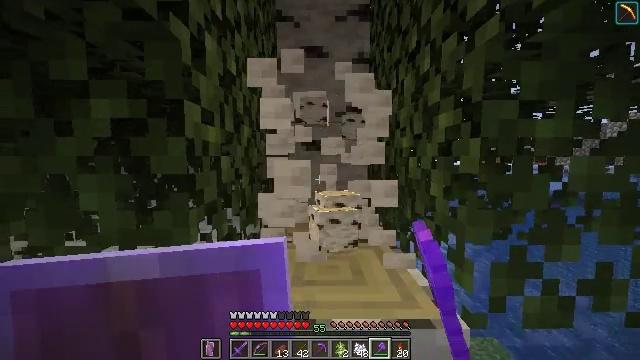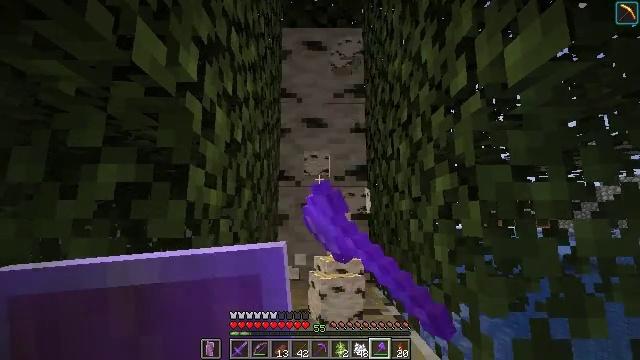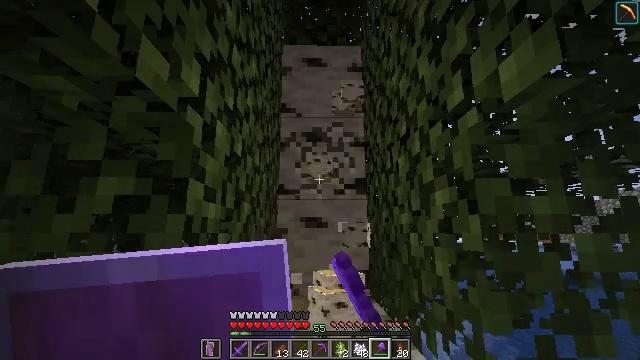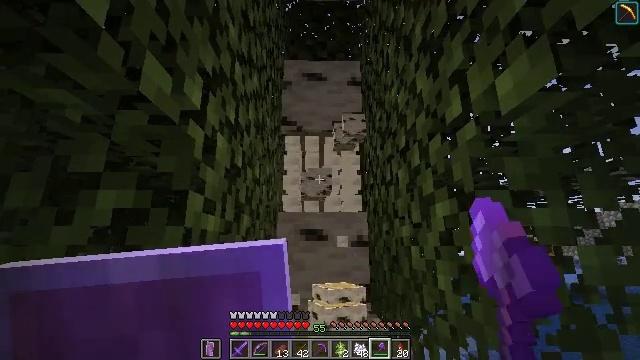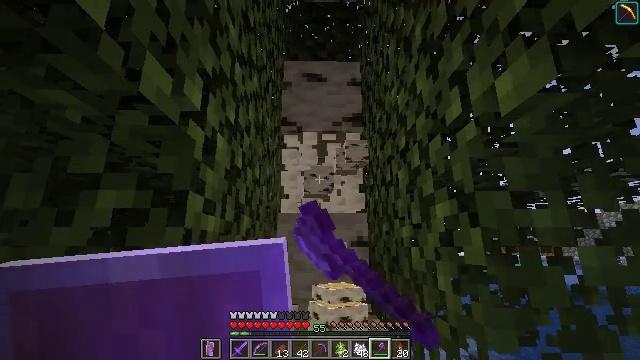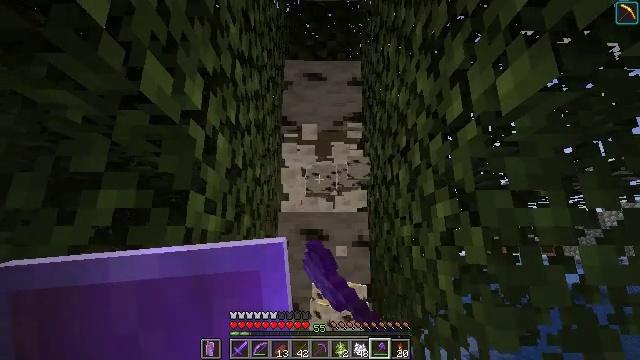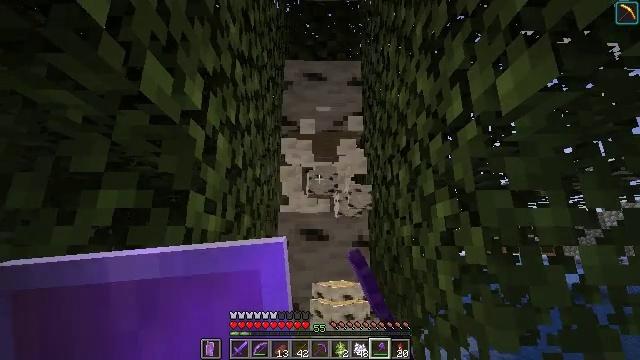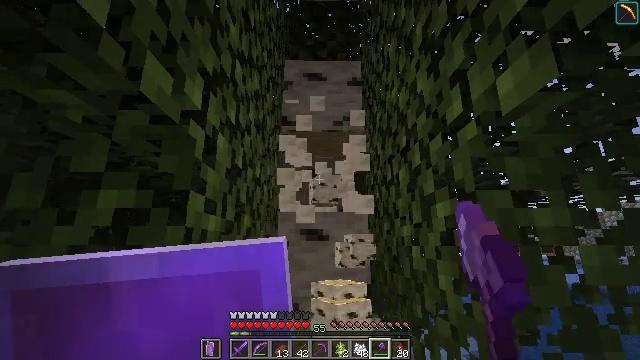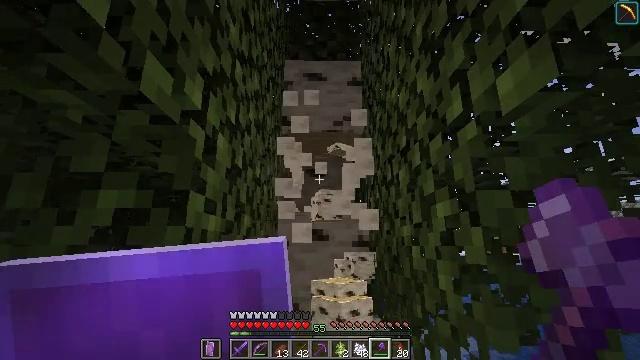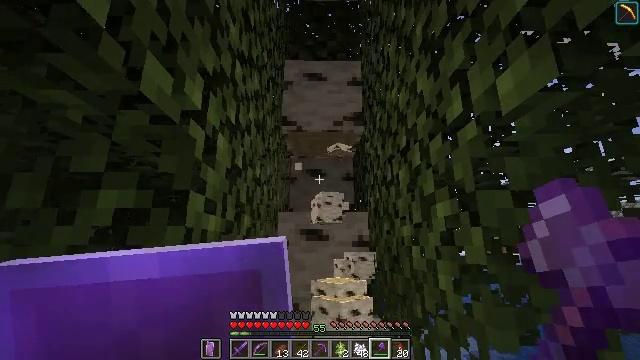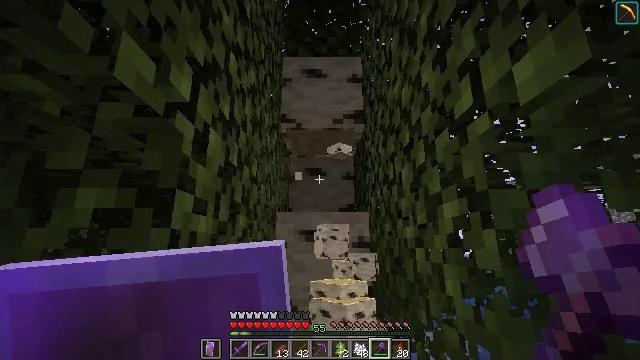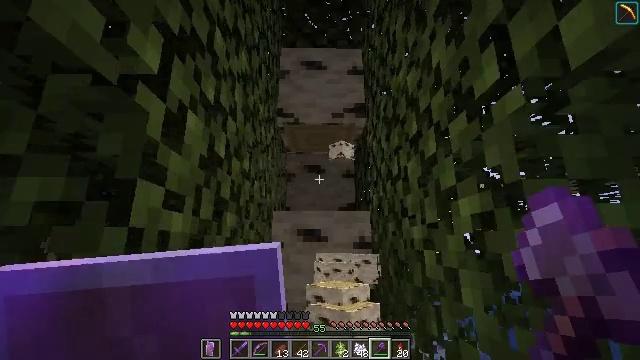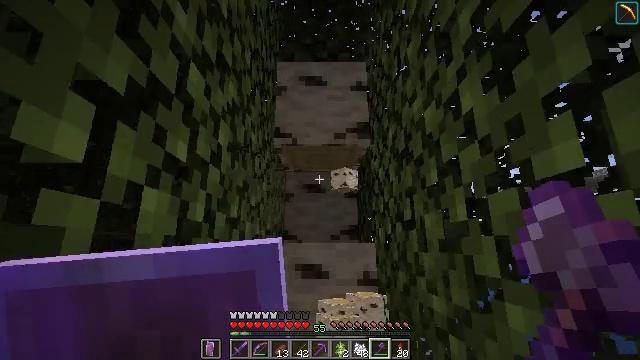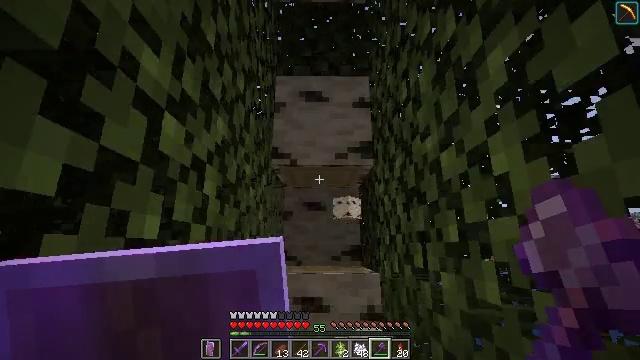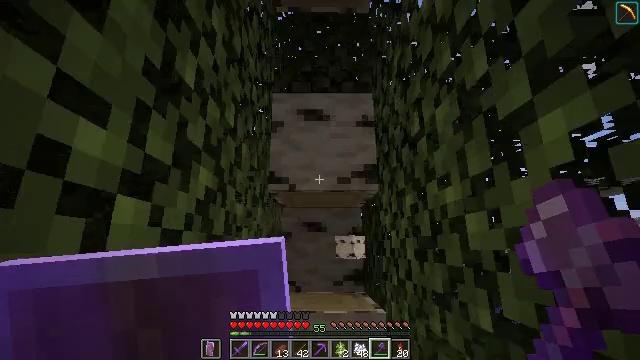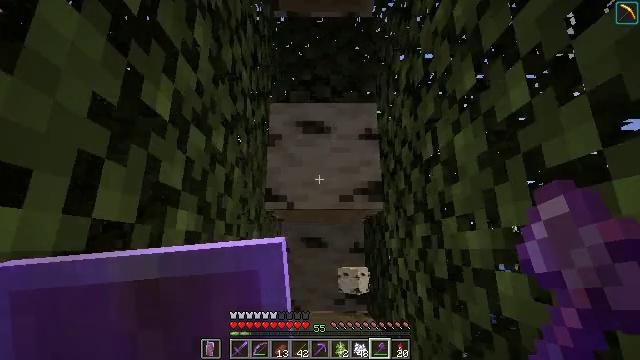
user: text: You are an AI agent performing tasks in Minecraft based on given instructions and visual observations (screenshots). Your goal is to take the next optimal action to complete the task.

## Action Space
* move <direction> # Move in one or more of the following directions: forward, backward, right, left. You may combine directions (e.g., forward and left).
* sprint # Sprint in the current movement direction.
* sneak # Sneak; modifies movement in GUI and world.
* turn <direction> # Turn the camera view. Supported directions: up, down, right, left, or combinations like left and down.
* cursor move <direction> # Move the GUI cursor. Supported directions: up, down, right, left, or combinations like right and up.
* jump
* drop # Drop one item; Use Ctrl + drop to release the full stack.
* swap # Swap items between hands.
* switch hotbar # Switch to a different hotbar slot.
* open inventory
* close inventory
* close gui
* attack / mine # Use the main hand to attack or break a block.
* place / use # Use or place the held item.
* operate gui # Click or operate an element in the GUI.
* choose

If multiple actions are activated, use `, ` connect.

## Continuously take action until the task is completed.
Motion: motion action
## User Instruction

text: Use your axe to get birch logs.
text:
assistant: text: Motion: turn up, attack / mine
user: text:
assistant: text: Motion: turn up, attack / mine
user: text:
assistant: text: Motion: turn up, attack / mine
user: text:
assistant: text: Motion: attack / mine
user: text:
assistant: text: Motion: attack / mine
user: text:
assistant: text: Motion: no_op
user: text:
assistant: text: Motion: no_op
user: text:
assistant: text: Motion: no_op
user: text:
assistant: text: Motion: no_op
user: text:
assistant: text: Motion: move forward
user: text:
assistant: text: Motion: move forward
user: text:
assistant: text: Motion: move forward, jump
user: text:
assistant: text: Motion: move forward, jump
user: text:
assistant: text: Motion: move forward, jump
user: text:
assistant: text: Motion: move forward
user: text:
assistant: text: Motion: turn left and up
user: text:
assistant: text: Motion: turn up
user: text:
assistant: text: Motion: turn up
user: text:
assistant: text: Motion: turn up
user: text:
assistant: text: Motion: turn up
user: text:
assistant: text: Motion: turn up
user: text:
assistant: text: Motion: turn up
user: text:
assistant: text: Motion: turn up
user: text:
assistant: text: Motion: turn up
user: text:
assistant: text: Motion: turn up
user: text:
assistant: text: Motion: turn up
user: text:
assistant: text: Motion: no_op
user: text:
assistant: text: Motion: no_op
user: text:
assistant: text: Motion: no_op
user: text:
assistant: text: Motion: attack / mine